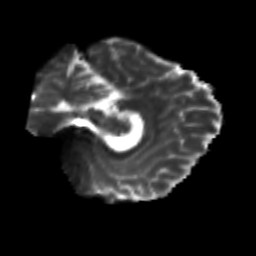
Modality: T2w
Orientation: sagittal
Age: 25
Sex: female
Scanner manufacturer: siemens
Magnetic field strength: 3 T
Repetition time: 3.5 s
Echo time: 0.113 s